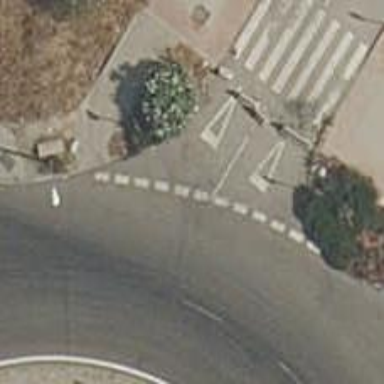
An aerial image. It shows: Road with "give way" sign.